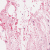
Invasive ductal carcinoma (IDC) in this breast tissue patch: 0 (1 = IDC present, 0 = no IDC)